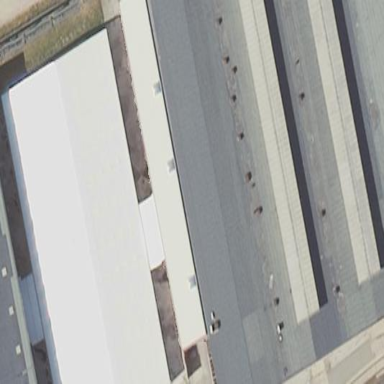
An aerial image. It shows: Industrial building.